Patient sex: F
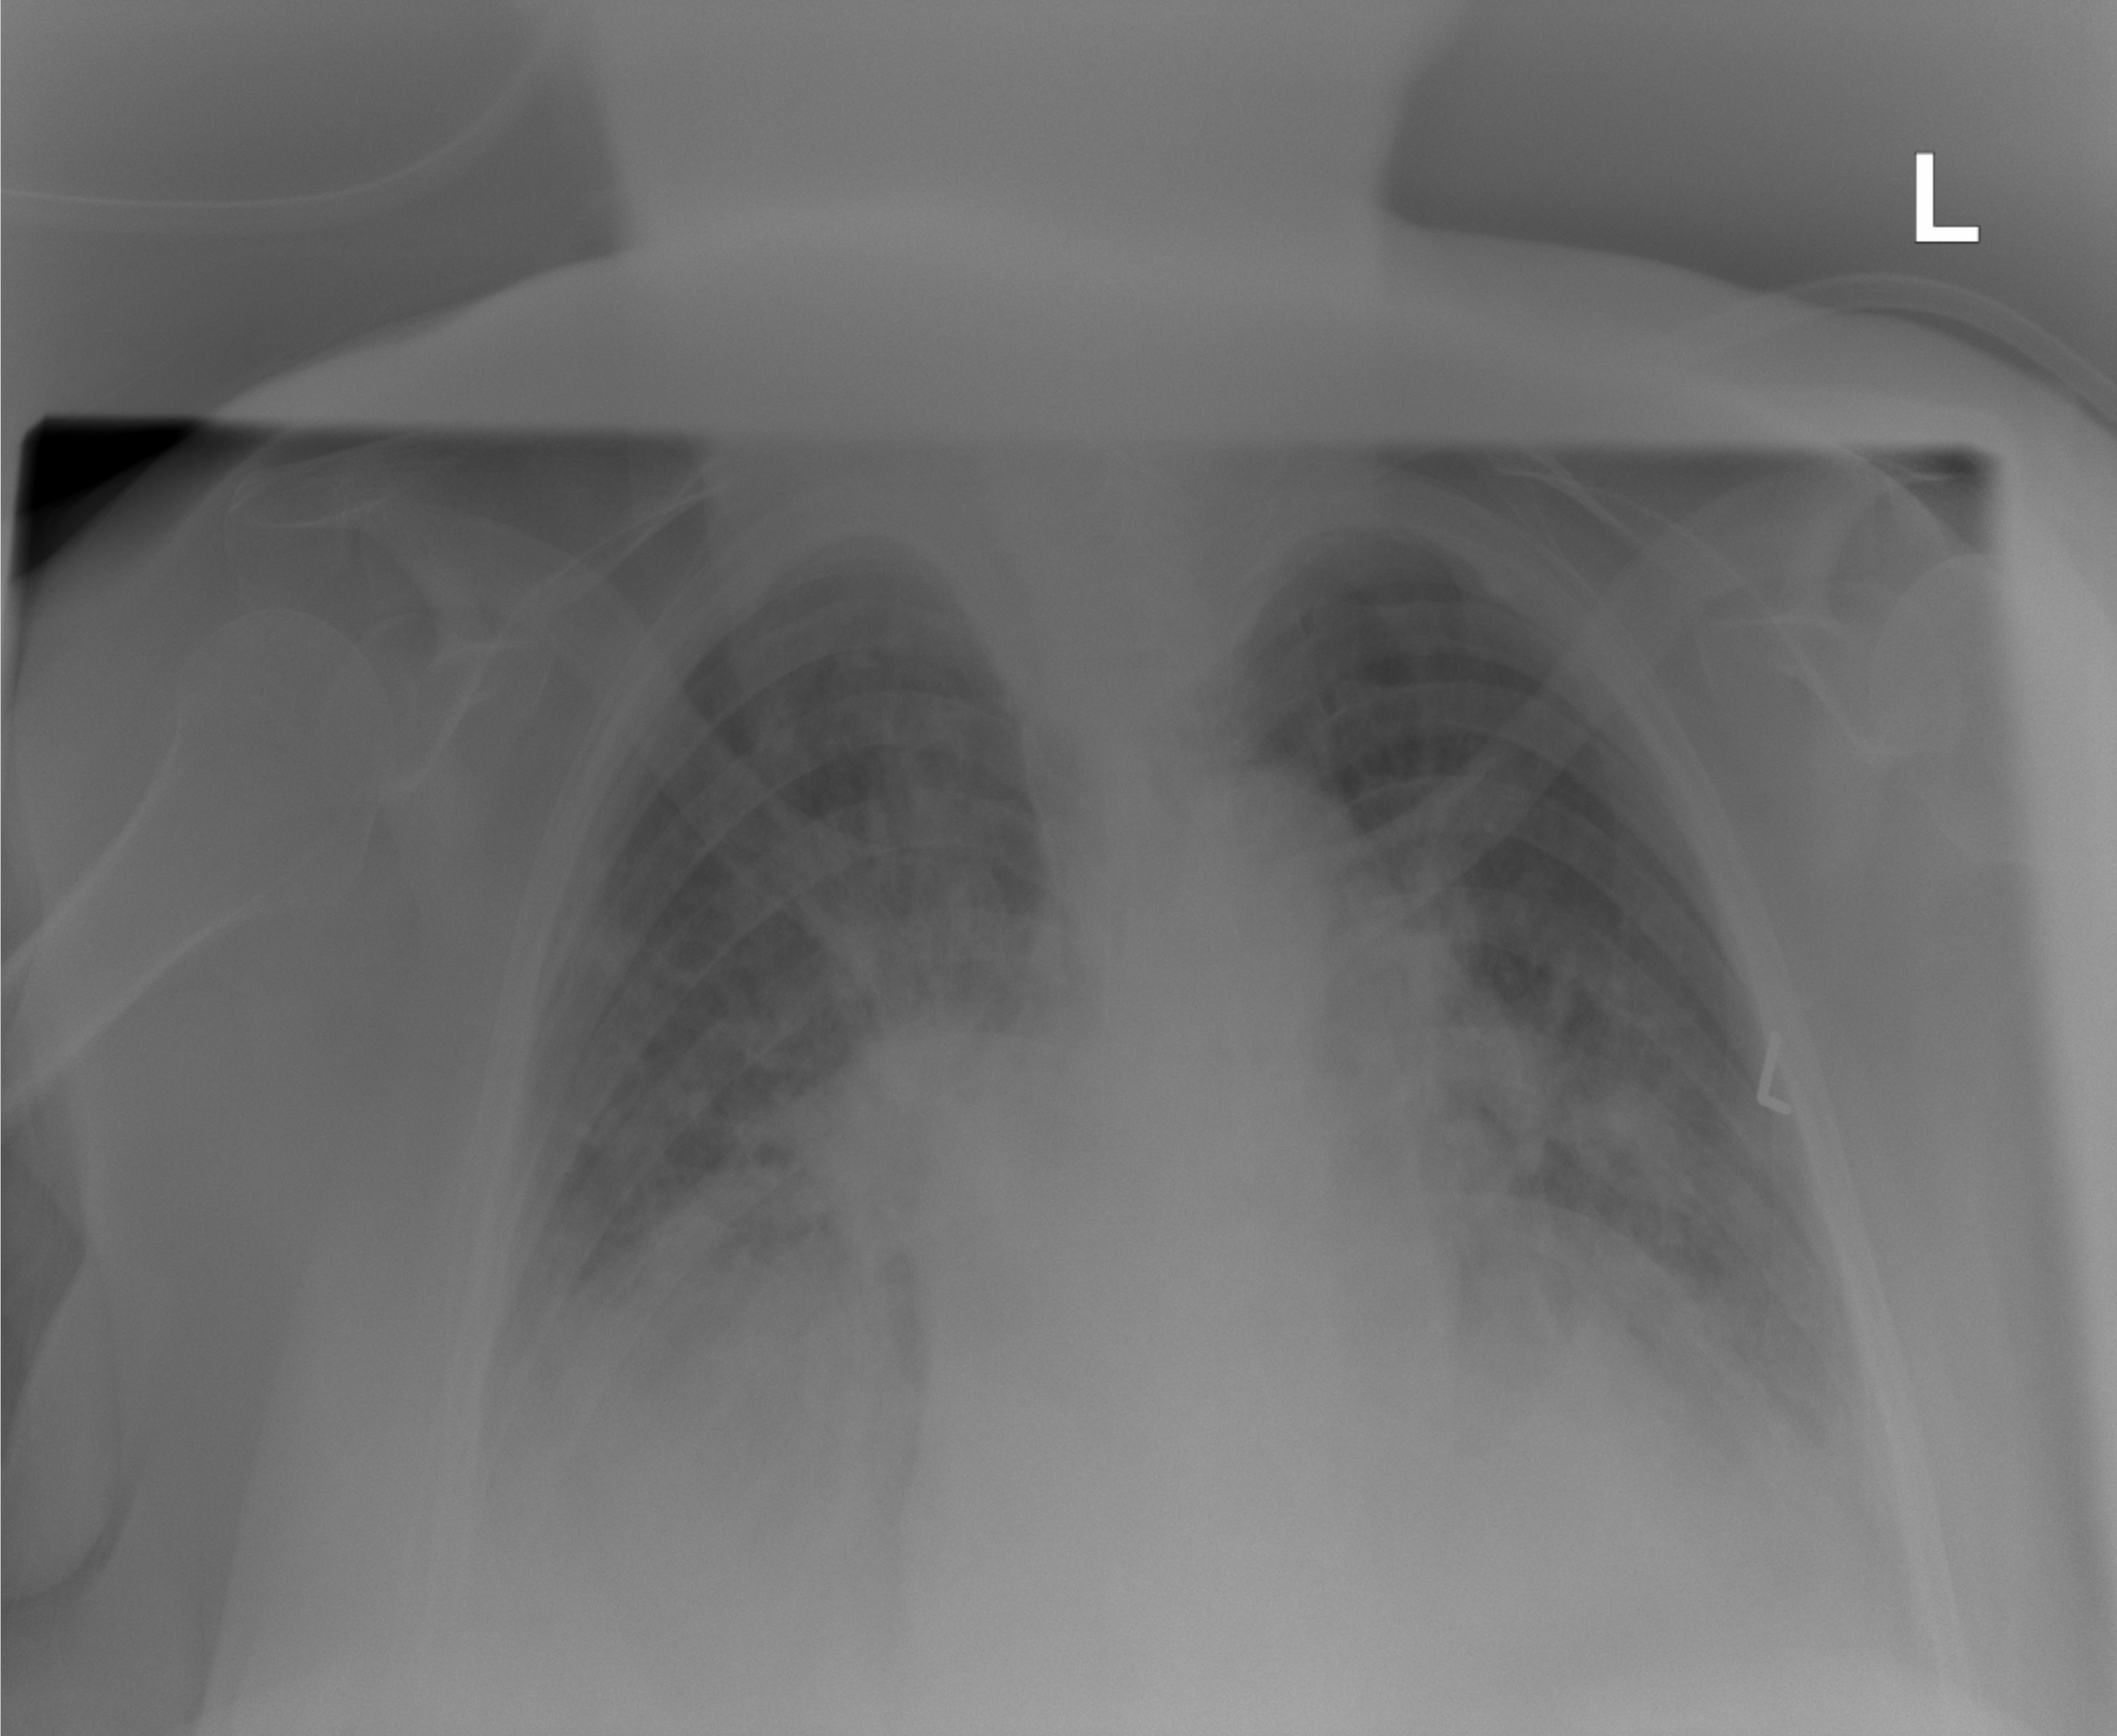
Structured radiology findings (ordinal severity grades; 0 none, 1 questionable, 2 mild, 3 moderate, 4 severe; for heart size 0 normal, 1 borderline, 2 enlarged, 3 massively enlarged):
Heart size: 1
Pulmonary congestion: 3
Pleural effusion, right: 2
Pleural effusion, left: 2
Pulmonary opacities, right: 2
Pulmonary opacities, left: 2
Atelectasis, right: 2
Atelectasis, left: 0